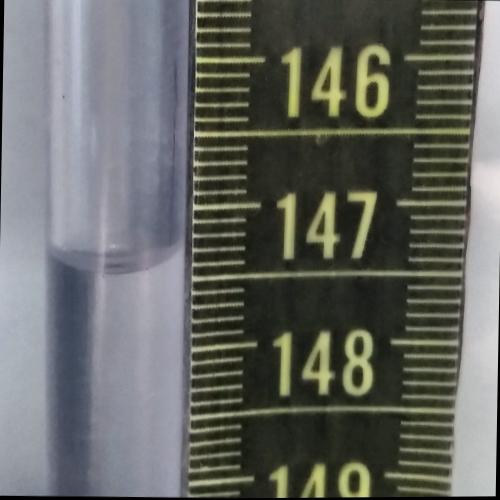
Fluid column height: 147.4 cm